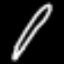
Label: pencil